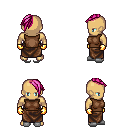
a pixel art fantasy rpg character, male body template, human, tanned skin, brown sleeveless shirt, robe skirt, pink long mohawk hairstyle, gold gloves, white slippers, four views (front, back, left, right), 2x2 character sprite sheet, small pixel art, hard edges, no anti-aliasing